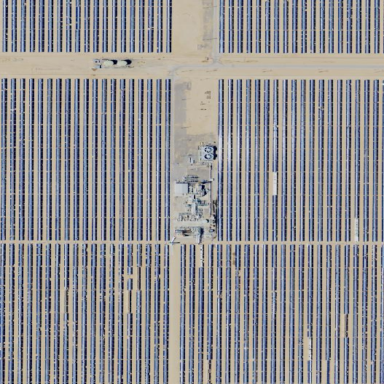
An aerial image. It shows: Industrial area powered by solar energy.